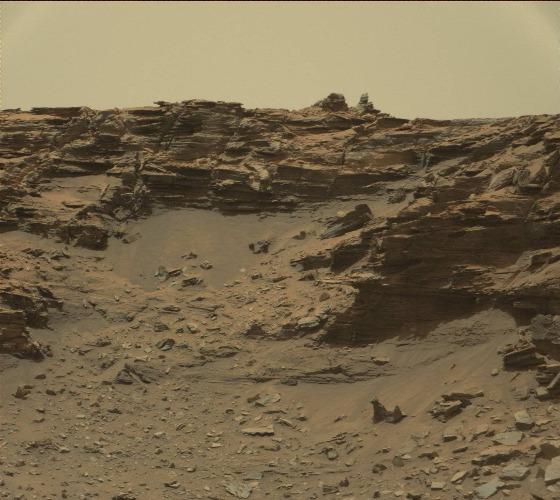
Terrain classes present: Bedrock, Gravel / Sand / Soil, Rock, Shadow, Sky / Distant Mountains